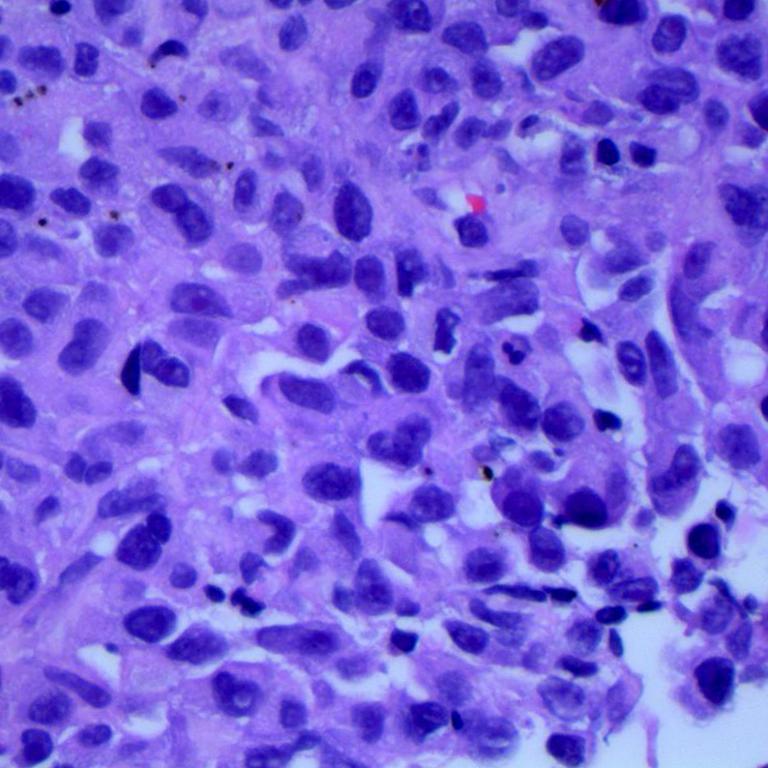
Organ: lung
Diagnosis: adenocarcinomas